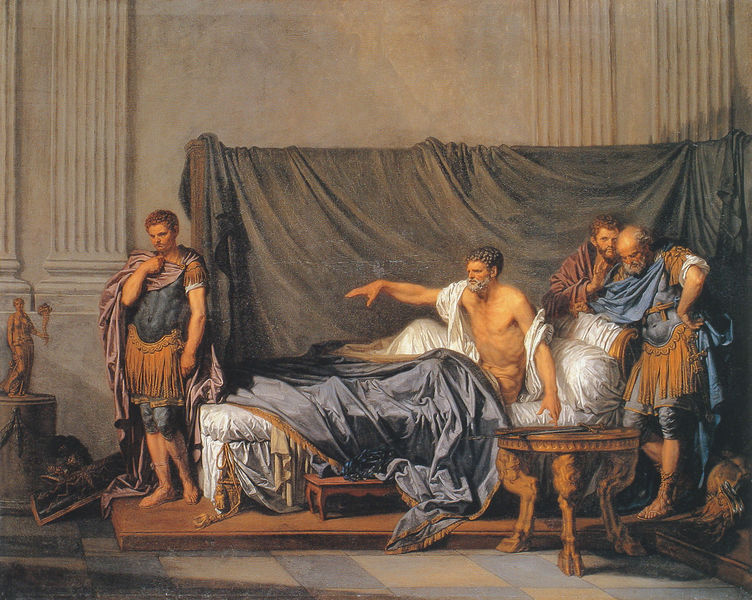
Titel: Septimius Severus beschuldigt Caracalla
Künstler: Jean-Baptiste Greuze
Institution: Paris, Musée du Louvre
Schlagwörter: gemälde, mann, nackt, männer, tisch, tuch, bart, architektur, sockel, bild, füllhorn, gelehrte, vorhang, decke, locken, skulptur, statue, schemel, kaiser, kissen, papst, kraft, bett, bettdecke, nachdenklich, ottoman, schild, antike, krank, schwert, leinwand, herrscher, mosaik, fußbank, rüstung, rom, römer, toga, krieger, diskussion, feldherr, macht, steinboden, hadrian, decken, sitzung, rennaisance, rö,er